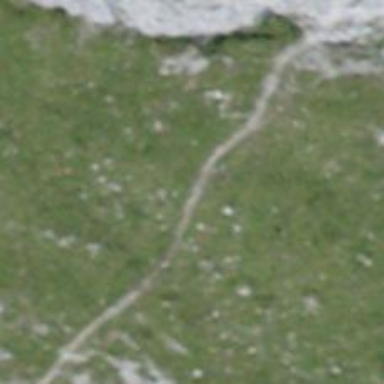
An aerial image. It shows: Path.